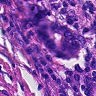
Metastatic tissue present: yes